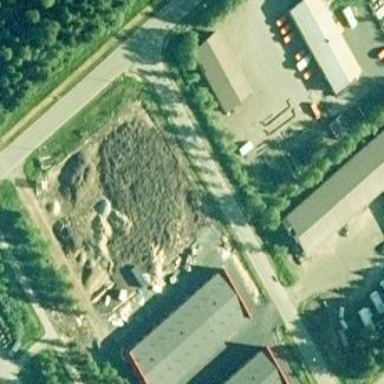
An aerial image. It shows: Warehouse.